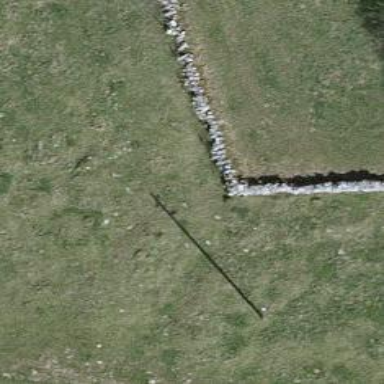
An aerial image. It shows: Wall made of dry stone.